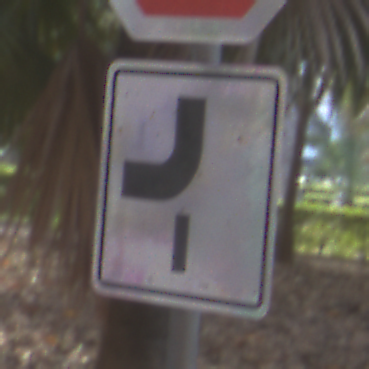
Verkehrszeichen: VerlaufVorfahrtsstrasse7
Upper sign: Stop
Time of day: MorningAfternoon
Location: Outdoor (Suburban)
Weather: PartlyCloudy
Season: NotSpecified
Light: Natural